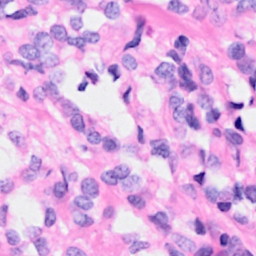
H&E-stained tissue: Breast